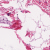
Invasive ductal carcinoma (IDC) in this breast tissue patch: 0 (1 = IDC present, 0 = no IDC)